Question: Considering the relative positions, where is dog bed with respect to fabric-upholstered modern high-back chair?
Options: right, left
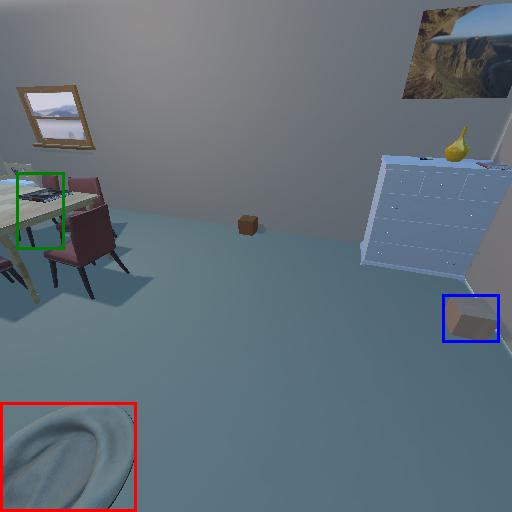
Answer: right